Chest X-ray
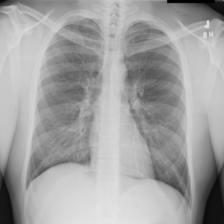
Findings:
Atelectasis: negative
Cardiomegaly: negative
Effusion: negative
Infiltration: negative
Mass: negative
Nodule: negative
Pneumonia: negative
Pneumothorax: negative
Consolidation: negative
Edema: negative
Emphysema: negative
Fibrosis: negative
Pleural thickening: negative
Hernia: negative